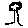
Label: tree